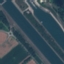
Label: River